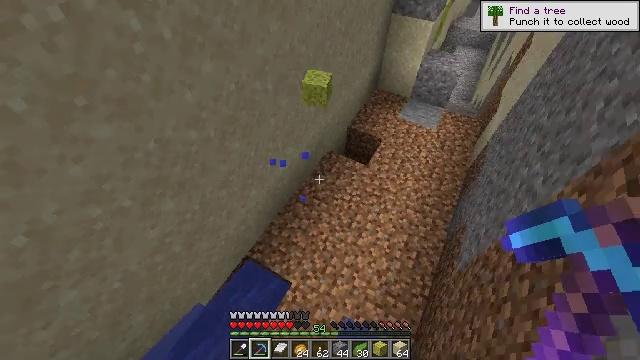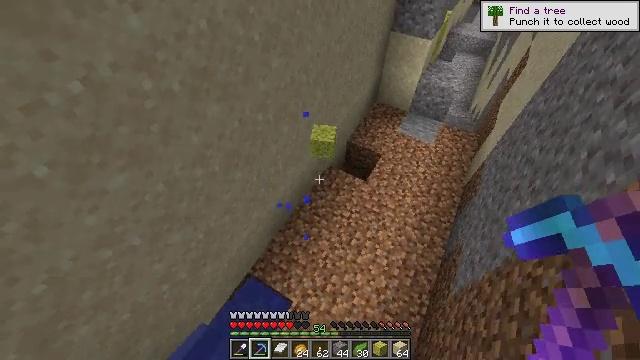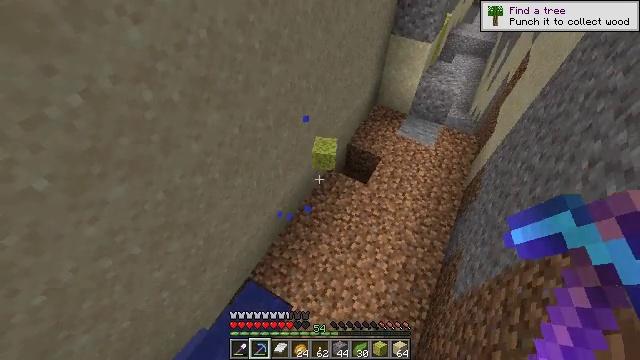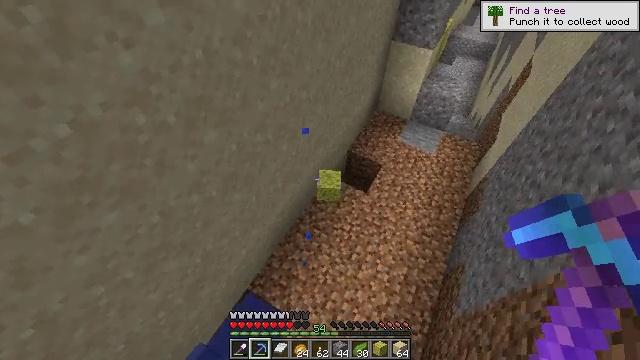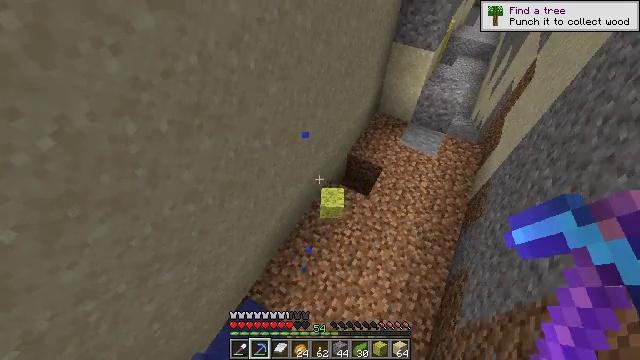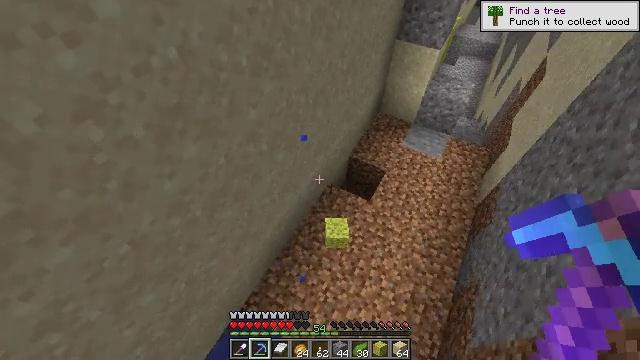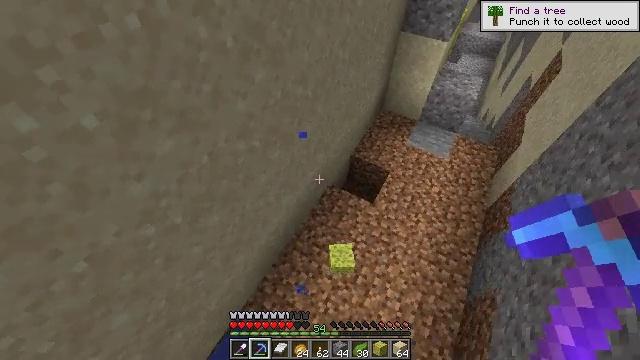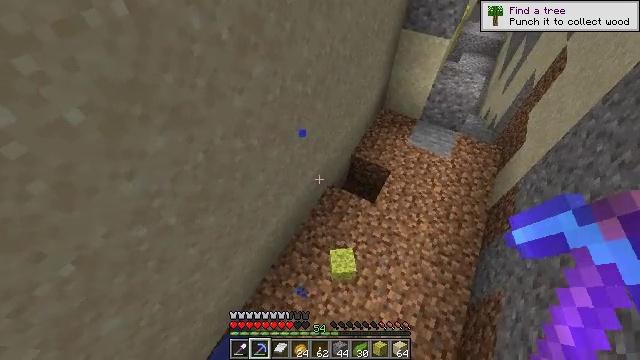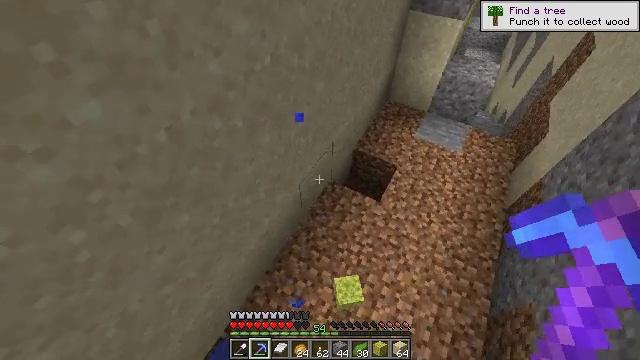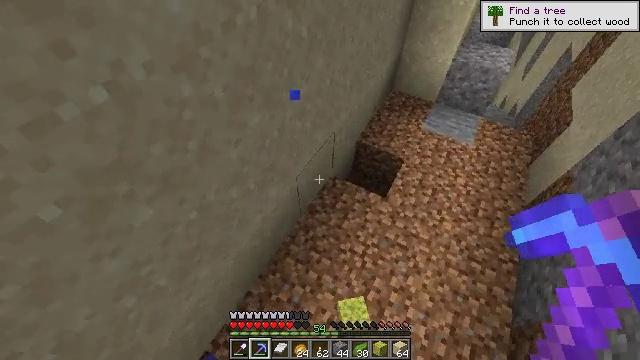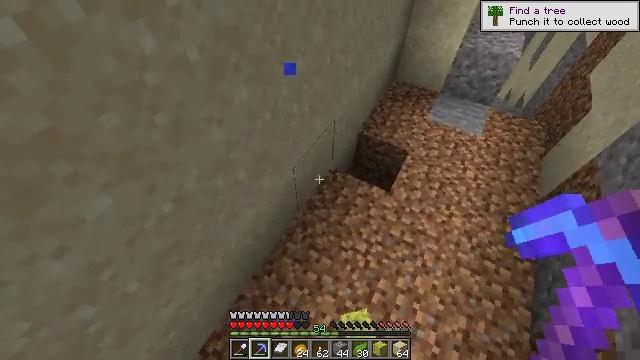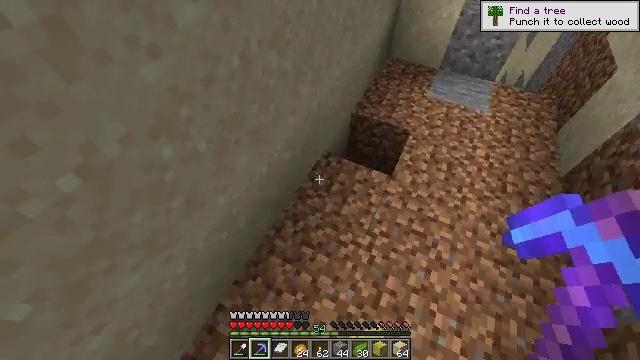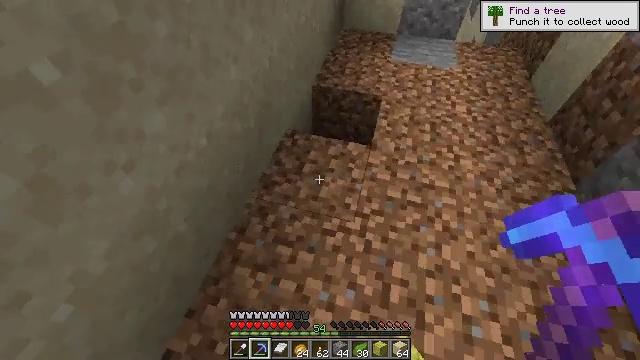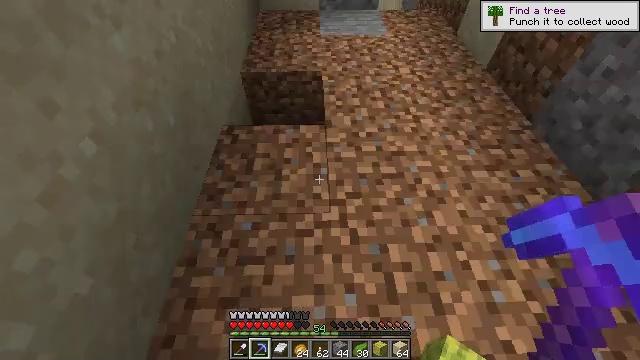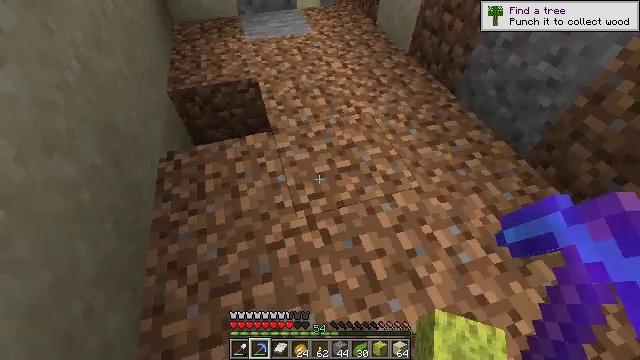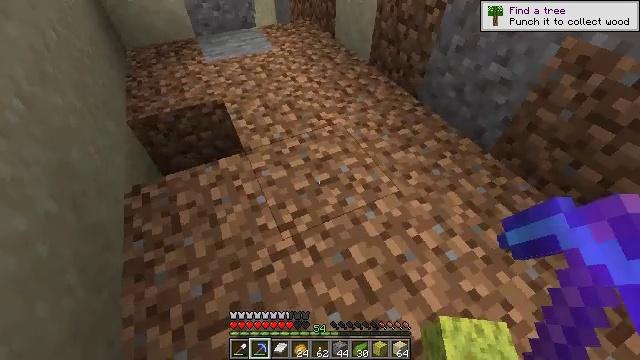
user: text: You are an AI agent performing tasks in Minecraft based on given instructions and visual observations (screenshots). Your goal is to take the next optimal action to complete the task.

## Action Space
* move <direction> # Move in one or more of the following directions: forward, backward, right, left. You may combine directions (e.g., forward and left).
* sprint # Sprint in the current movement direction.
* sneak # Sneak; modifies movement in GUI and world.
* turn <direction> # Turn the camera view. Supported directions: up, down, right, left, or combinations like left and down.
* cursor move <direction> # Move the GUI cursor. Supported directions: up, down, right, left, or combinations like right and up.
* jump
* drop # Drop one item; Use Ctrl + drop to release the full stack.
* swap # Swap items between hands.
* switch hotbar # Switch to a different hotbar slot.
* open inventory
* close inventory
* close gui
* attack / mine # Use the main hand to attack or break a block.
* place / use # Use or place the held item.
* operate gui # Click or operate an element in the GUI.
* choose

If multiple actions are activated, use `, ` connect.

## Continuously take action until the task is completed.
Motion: motion action
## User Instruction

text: Collect the wet sponge after mining.
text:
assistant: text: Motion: move forward, jump
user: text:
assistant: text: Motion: move forward, jump
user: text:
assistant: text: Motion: move forward, jump
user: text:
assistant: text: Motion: move forward, jump
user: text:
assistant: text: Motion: move forward
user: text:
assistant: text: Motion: move forward
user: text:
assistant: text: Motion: move forward
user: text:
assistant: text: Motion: move forward
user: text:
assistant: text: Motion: move forward
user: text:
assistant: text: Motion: no_op
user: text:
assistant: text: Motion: turn right
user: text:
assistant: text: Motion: turn right and up
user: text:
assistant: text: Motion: turn right
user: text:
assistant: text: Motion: turn right
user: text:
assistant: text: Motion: turn right and up
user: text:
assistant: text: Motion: turn right and up
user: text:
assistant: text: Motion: turn right and up
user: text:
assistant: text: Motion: move forward, turn right and up
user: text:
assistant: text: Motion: move forward and move right, turn up
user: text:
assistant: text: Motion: move forward and move right, turn left and up
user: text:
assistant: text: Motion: move forward and move right, turn left and up
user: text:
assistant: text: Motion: move forward and move right, turn left and up
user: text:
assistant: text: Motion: move forward and move right, turn left and up
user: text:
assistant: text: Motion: move forward and move right, turn left and up
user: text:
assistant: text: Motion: move forward and move right, turn left and up
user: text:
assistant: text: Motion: move forward and move right, turn left and up
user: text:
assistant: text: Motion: move forward and move right, turn left and up
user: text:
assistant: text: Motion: move forward and move right, turn left
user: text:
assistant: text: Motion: move forward and move right, turn left and down
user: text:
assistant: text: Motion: move forward, turn left and down